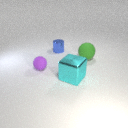
large cyan metal cube in front of small blue metal cylinder